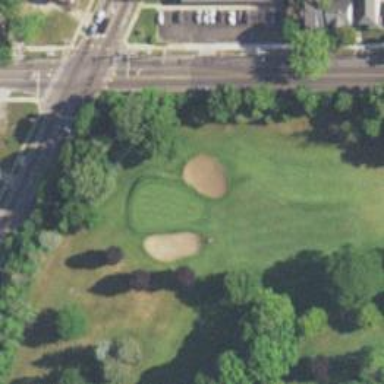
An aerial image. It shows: View of golf hole.